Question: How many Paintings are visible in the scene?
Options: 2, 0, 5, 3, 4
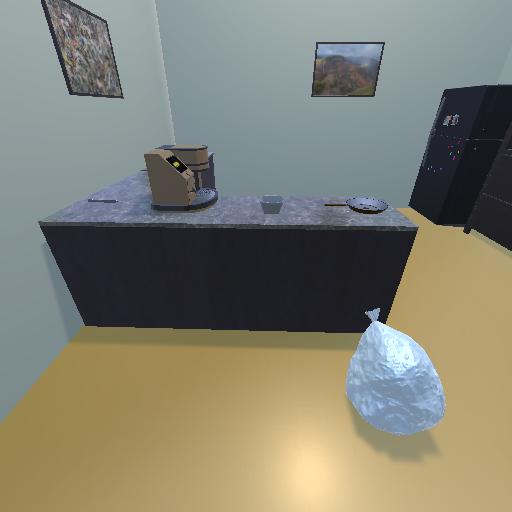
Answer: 2